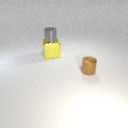
small gray metal cylinder above large yellow metal cube